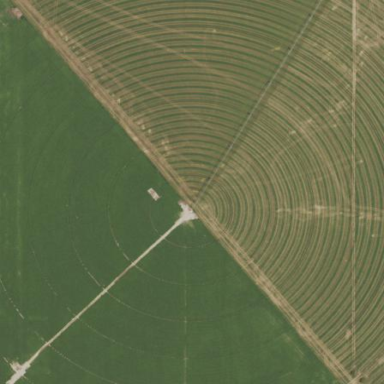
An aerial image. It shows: Farmland with pivot irrigation system.